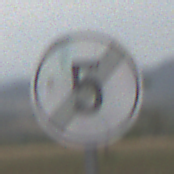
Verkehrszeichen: EndeGeschwindigkeit5
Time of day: Midday
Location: Outdoor (Nature)
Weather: PartlyCloudy
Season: NotSpecified
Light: Natural